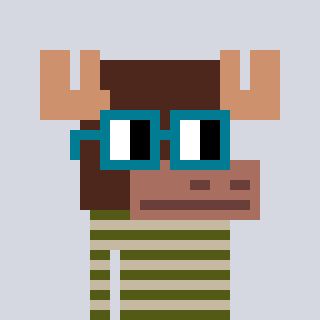
a pixel art character with square dark green glasses, a moose-shaped head and a bege-colored body on a cool background